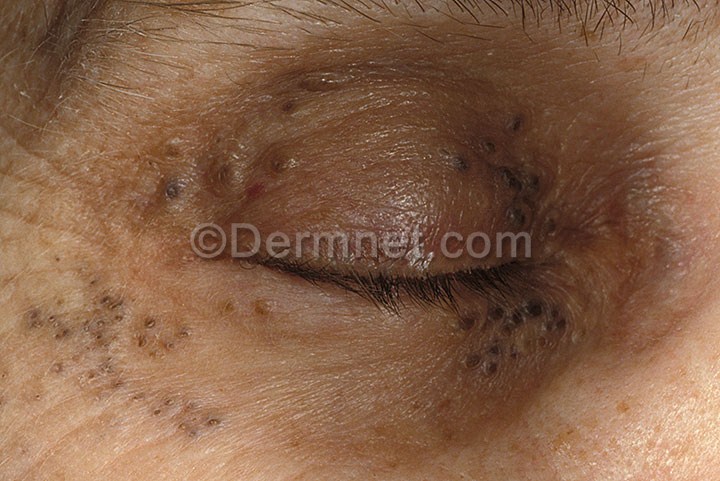
Disease: Acne and Rosacea Photos